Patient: sex M, age 55
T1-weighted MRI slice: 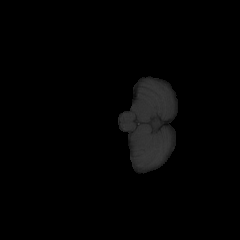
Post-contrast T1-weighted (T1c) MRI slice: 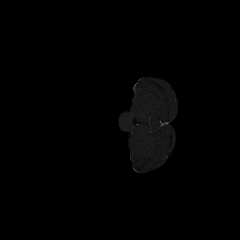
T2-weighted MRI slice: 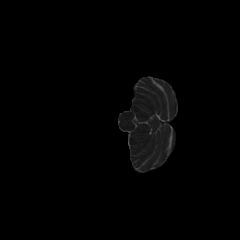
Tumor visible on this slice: no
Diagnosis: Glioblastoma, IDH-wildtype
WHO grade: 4